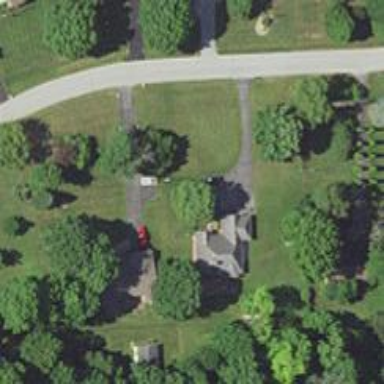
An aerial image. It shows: Driveway leading to service road.